Question: What email address is listed?
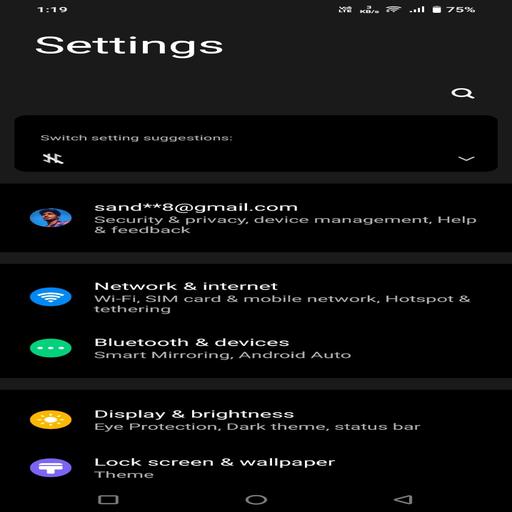
Answer: sand**8@gmail.com